Question: Having mutex locks for critical section says that more than one thread won't be able to ruin the critical section, but then why would we need the variable for the same thing?
What would happen if there is no word in the following code?

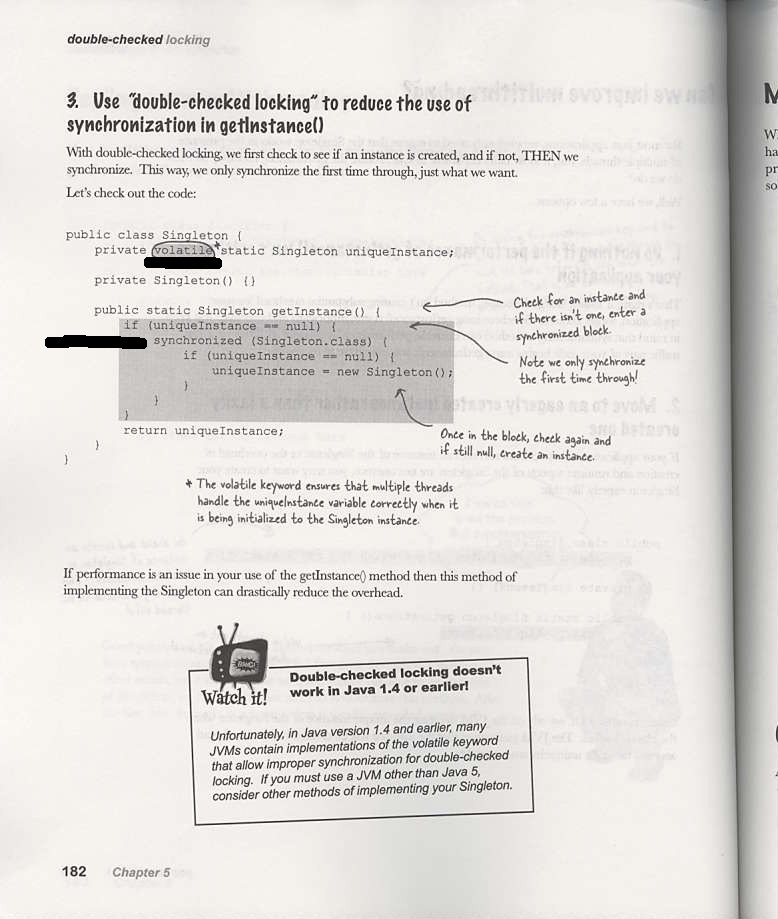
Answer: The volatile keyword makes the double checked locking work correctly on 1.5 and later JVMs, see the <URL> section of that page.
If there was no volatile keyword there is a possibility of two instances being created on 1.5 and later JVMs. On pre-1.5 JVMs double checked locking is considered completely broken, and should not be used.
However, in the case of initialising a singleton, the use of double checked locking is usually considered not worth it and a simple static initialisation will suffice. If you absolutely know the singleton will be initialised at some point by your application, then the lazy instantiation is redundant. Just go for:
'''
private static Singleton s_instance = new Singleton()
'''
or whatever the C++ equivalent is. Nice and safe!
As this question has ended up a rather tangled mess of Java & C++ please note, I am referring to Java above. In C++ there is no synchronized keyword, and volatile is not applicable to concurrency.